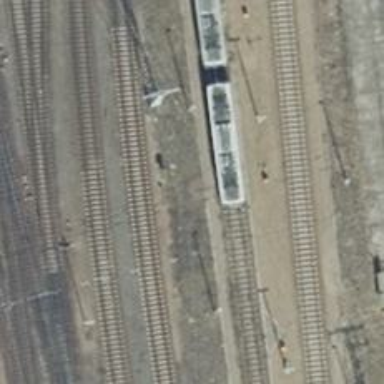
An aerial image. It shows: Abandoned railway yard is depicted.